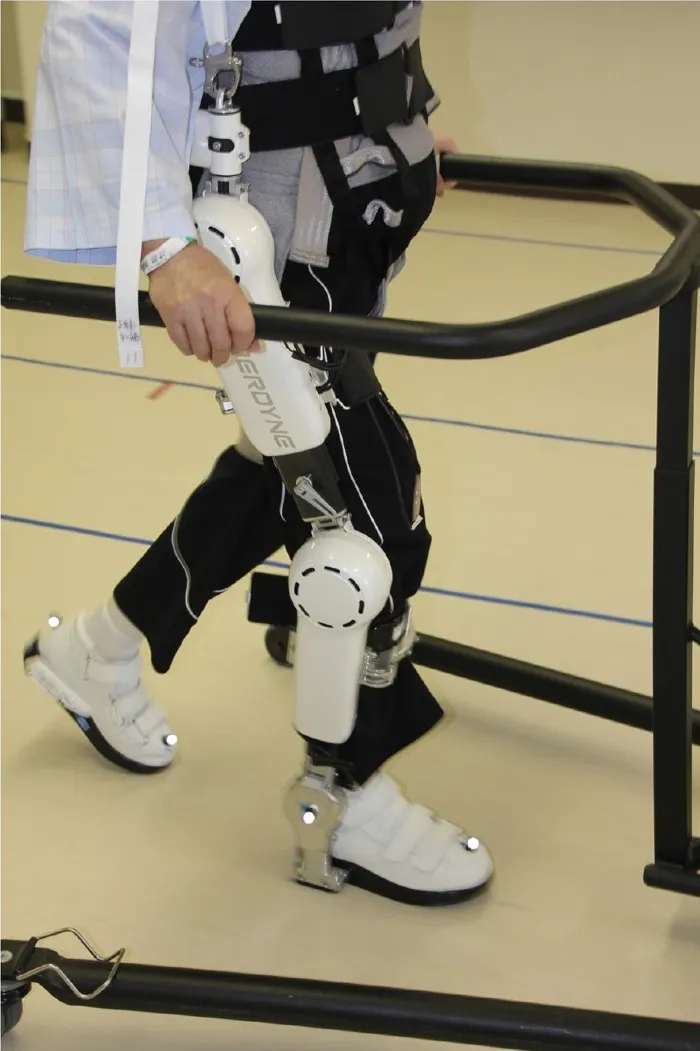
Patient wearing HAL in a walking device (side view).
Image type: medical_photograph (skin_photograph)